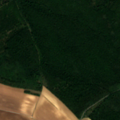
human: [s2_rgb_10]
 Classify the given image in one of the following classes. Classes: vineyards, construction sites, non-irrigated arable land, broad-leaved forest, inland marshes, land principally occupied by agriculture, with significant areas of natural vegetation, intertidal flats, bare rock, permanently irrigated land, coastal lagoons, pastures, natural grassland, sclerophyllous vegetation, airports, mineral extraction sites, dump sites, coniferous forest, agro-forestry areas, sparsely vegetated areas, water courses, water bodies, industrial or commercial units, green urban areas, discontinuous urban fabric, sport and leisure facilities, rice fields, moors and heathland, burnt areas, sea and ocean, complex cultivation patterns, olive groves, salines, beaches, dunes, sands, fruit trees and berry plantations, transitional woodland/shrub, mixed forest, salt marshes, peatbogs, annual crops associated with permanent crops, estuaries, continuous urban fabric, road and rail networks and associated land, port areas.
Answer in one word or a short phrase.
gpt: non-irrigated arable land, broad-leaved forest, transitional woodland/shrub